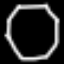
Label: octagon